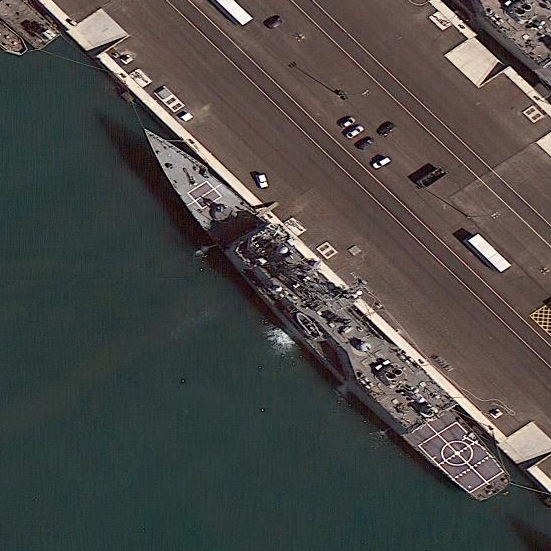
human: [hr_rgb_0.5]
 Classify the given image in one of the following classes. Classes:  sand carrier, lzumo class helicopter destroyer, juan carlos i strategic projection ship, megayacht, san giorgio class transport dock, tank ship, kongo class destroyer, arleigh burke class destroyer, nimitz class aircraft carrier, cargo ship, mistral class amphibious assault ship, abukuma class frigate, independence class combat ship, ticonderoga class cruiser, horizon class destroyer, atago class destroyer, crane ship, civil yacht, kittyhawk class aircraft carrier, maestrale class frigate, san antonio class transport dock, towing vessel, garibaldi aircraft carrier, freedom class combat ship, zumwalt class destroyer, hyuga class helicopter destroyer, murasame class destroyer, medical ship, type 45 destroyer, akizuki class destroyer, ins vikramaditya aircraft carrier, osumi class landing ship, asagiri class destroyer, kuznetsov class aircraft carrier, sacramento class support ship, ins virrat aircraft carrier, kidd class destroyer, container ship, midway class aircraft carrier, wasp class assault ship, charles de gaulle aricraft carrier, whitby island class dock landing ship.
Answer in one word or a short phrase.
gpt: Ticonderoga class cruiser